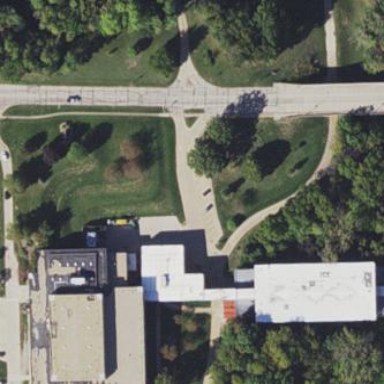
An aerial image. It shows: College building.